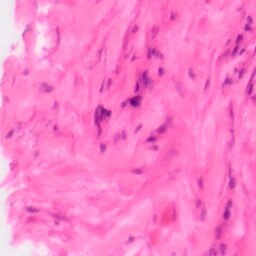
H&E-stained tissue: Colon